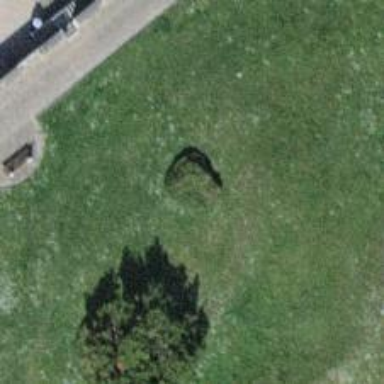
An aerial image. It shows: Evergreen needle-leaved tree in park.